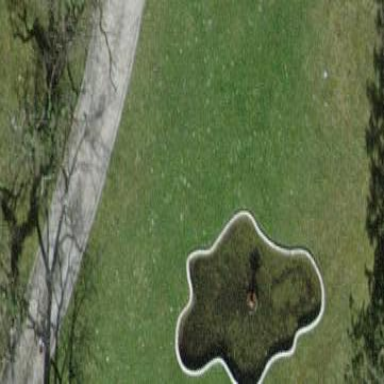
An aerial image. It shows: Beautiful fountain.